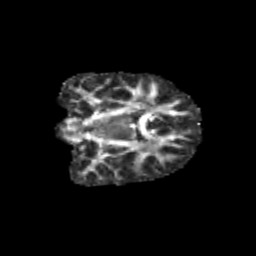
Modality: FA
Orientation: coronal
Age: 10
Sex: male
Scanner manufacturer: siemens
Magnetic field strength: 3 T
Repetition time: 3.8 s
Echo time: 0.07 s